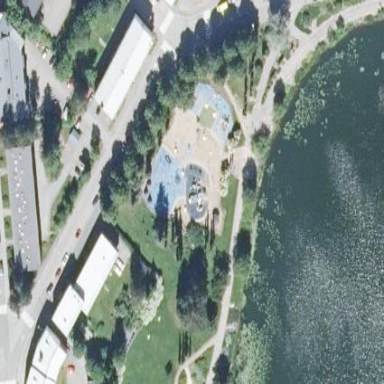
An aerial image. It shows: Playground area for leisure land.